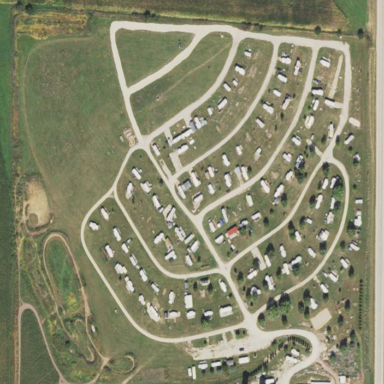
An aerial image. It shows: Caravan site for tourism.